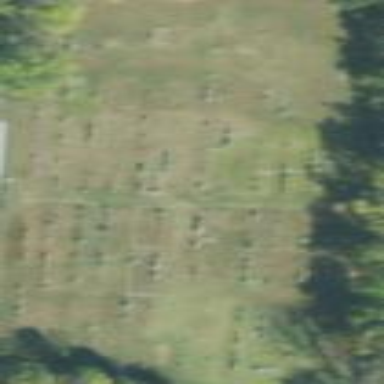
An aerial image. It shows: Cemetery.